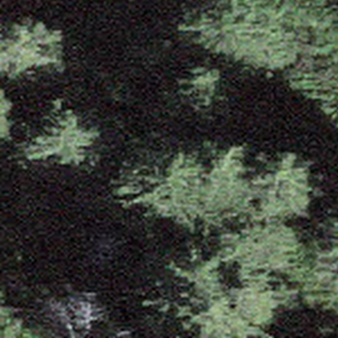
Label: other